Field crop: maize
Growth stage: 2
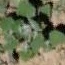
Species: chenopodium